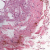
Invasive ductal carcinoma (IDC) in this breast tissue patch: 0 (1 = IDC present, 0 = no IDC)